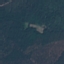
Land use / land cover: Forest